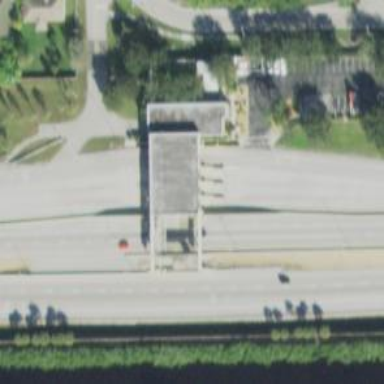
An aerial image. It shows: Toll gantry on the road.